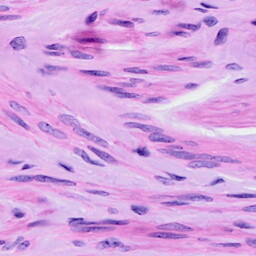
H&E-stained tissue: Ovarian